Field crop: tomato
Growth stage: 1
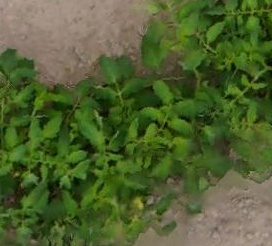
Species: tomato